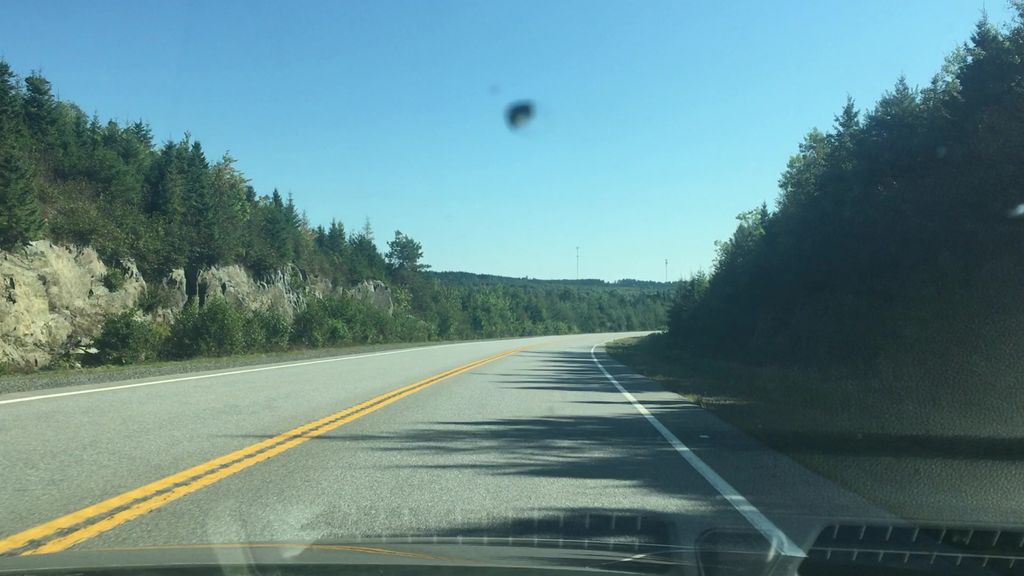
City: halifax